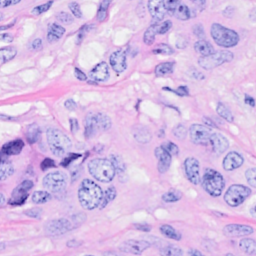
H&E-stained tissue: Breast